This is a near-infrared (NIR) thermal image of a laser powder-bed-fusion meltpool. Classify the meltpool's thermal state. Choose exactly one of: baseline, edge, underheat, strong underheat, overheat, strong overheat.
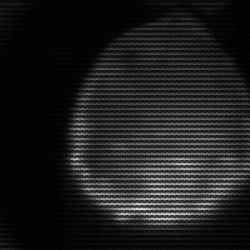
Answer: edge